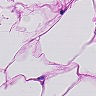
Metastatic tissue present: no